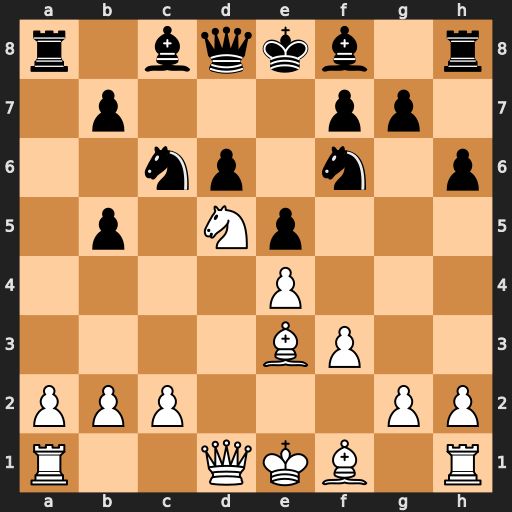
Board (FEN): r1bqkb1r/1p3pp1/2np1n1p/1p1Np3/4P3/4BP2/PPP3PP/R2QKB1R
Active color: w
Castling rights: KQkq
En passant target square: -
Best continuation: Bb6 Nxd5 Bxd8